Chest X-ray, PA view. Patient: 76 years old, sex F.
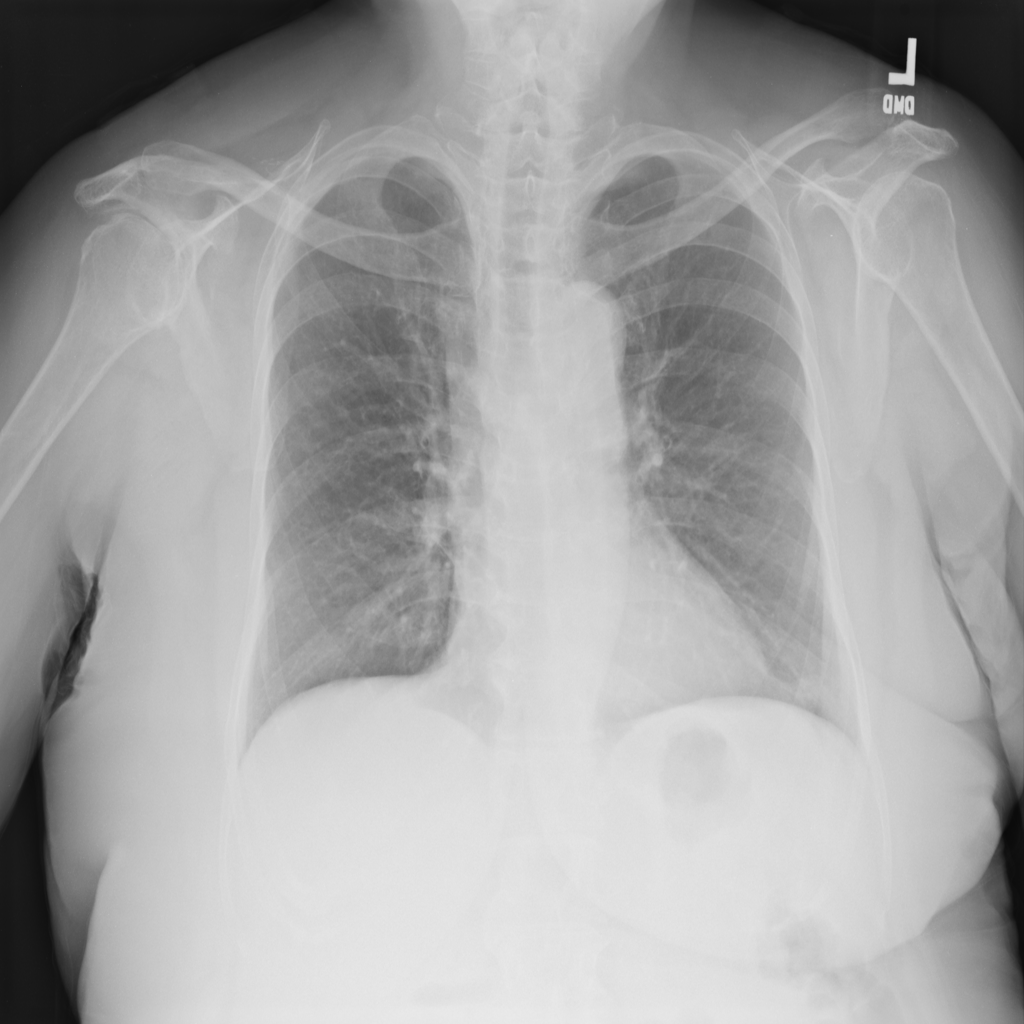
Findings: No Finding